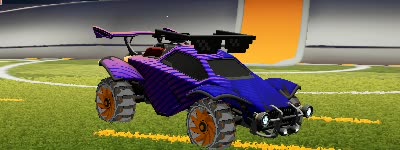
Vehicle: octane